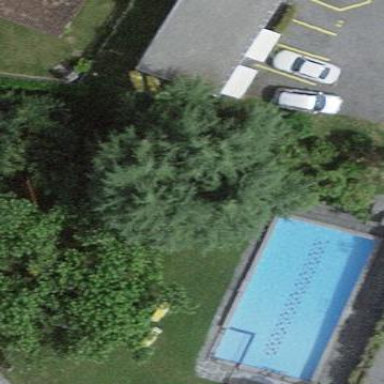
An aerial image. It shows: Swimming pool located in leisure land.